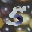
Label: 5